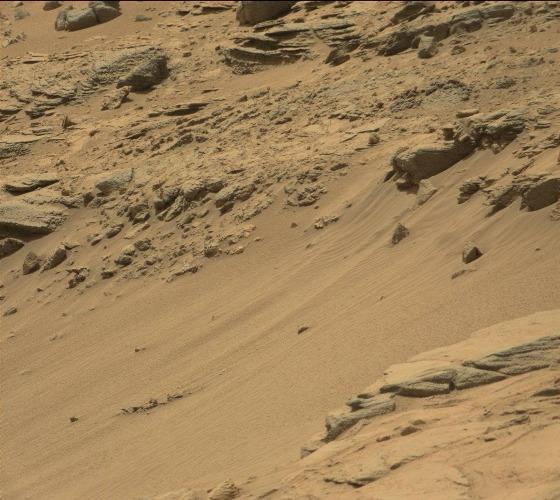
Terrain classes present: Bedrock, Gravel / Sand / Soil, Rock